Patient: sex M, age 42
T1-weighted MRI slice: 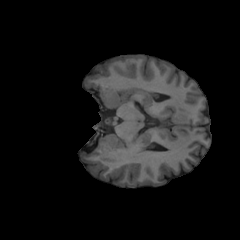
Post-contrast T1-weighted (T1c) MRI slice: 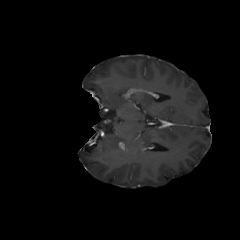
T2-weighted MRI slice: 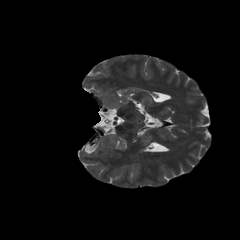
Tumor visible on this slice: no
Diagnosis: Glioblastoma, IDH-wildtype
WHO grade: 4